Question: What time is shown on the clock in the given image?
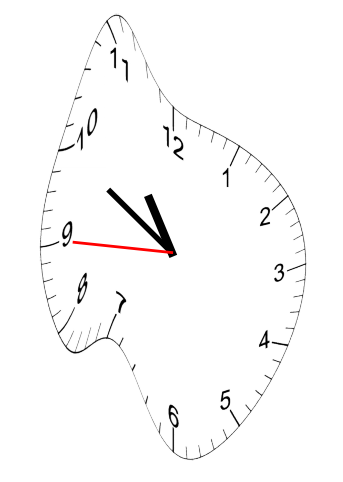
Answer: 10:49:45